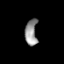
Tissue: prostate
Cell type: Fibroblasts
Senescence score: 0.752
Nuclear area (px): 308
Mean DAPI intensity: 149.51